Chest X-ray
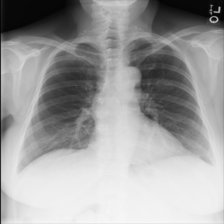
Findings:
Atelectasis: negative
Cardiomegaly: negative
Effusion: negative
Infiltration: negative
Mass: negative
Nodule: negative
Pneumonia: negative
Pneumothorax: negative
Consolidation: negative
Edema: negative
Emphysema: negative
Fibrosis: negative
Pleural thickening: negative
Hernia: negative